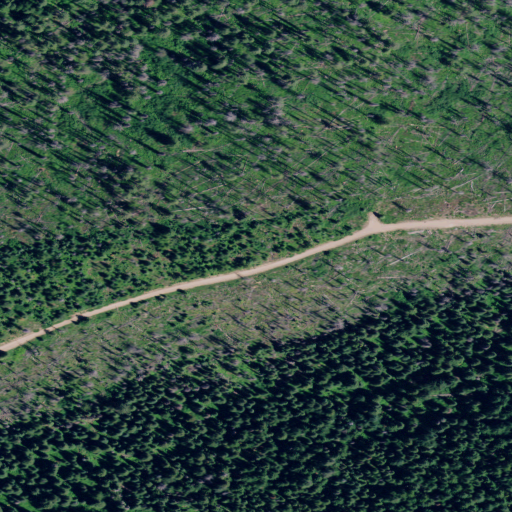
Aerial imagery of ridge(s) in Idaho named Bobtail Ridge containing shrub, evergreen forest, and grassland